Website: bh-photo
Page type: address-validator
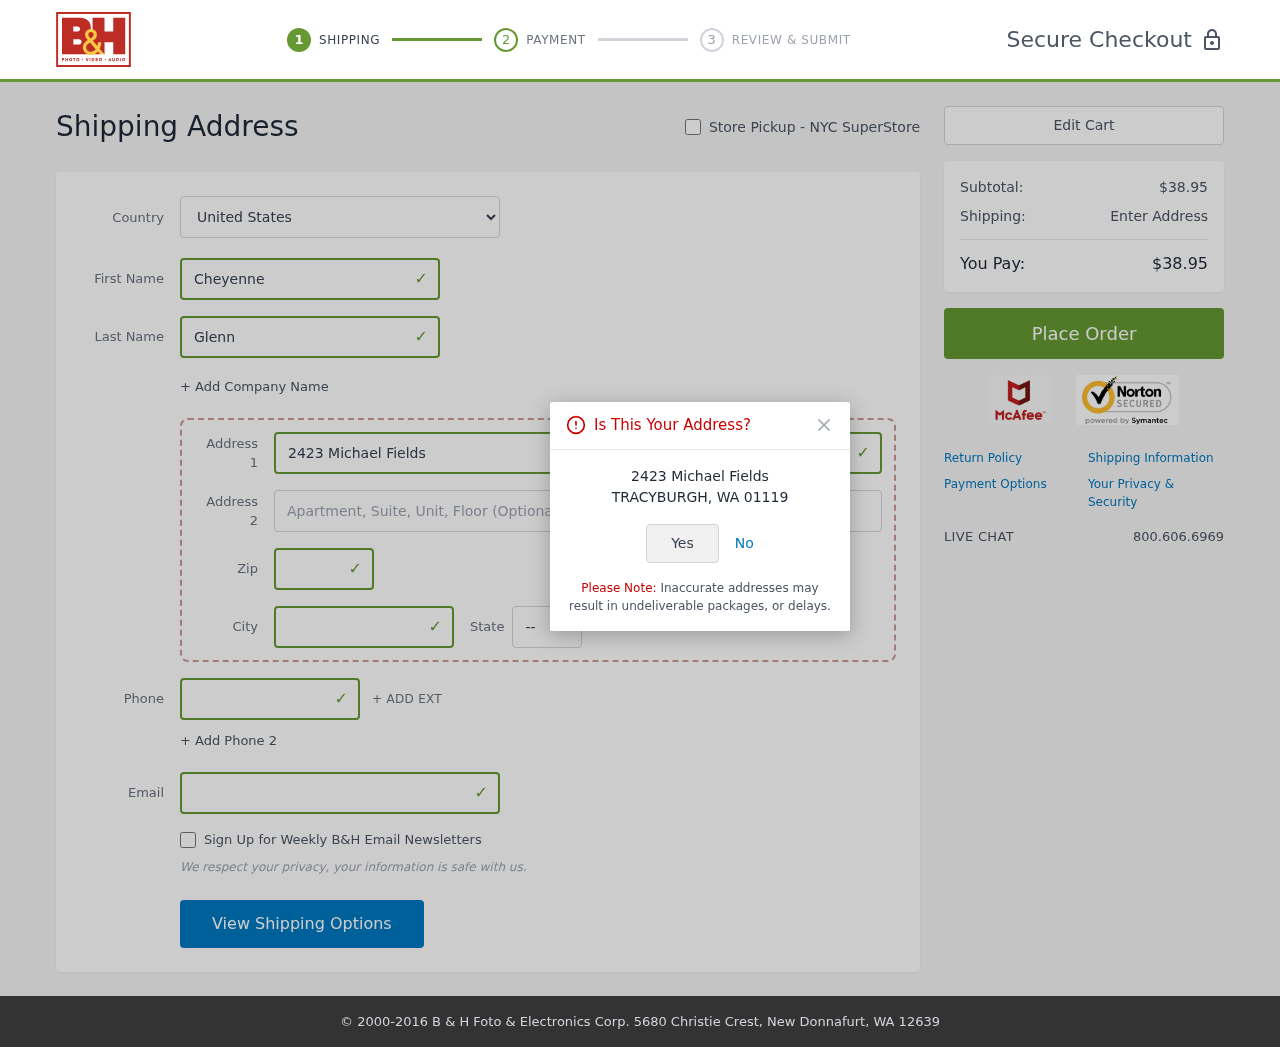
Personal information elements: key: PII_CITY
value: Tracyburgh
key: PII_COUNTRY
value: United States
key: PII_EMAIL
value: cheyenne_glenn@hotmail.com
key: PII_FIRSTNAME
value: Cheyenne
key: PII_LASTNAME
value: Glenn
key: PII_PHONE
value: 9333587332
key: PII_POSTCODE
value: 01119
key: PII_STATE_ABBR
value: WA
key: PII_STREET
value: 2423 Michael Fields
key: PII_CITY_CONFIRM
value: TRACYBURGH
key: PII_POSTCODE_FULL
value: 01119
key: PII_POSTCODE_NUMERIC
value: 1119
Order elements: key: ORDER_SUBTOTAL
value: $38.95
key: ORDER_TOTAL
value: $38.95